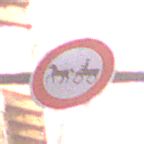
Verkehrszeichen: VerbotGespannfuhrwerke
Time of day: MorningAfternoon
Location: Outdoor (Urban)
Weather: Clear
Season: NotSpecified
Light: Natural